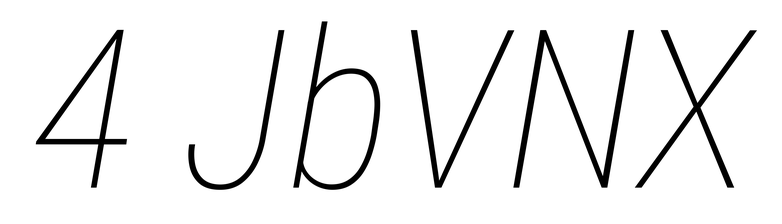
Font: Roboto-Italic_Condensed_Thin_Italic